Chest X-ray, AP view. Patient: 32 years old, sex M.
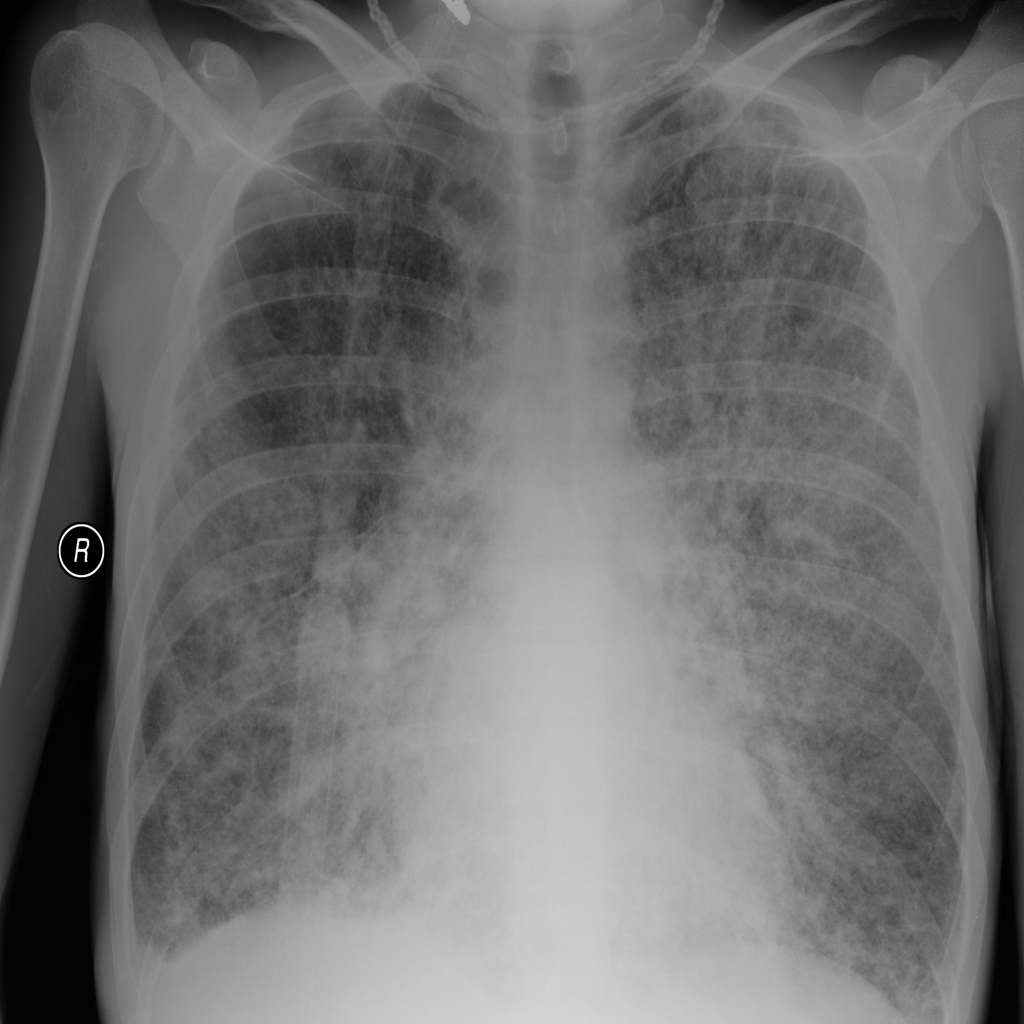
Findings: Infiltration